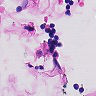
Metastatic tissue present: no